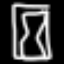
Label: hourglass